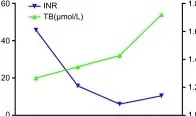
Dynamic changes in biochemical test results in case 2. (B) Changes in TB and INR values during the hospital stay. ALT, alanine aminotransferase; AST, aspartate aminotransferase; INR, international normalized ratio; LDH, lactate dehydrogenase; TB, total bilirubin.
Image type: pathology (immunostaining)